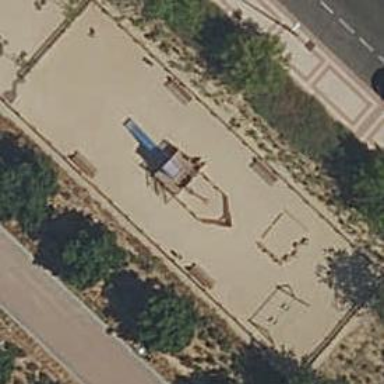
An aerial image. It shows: Playground area for leisure land.